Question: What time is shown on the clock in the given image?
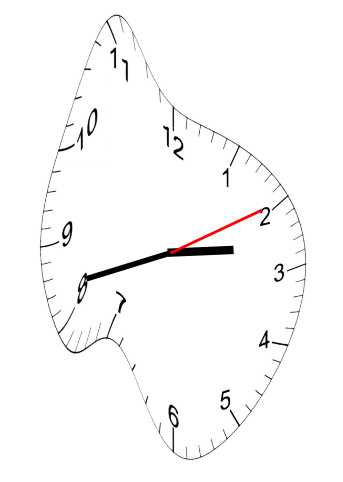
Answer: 02:42:10